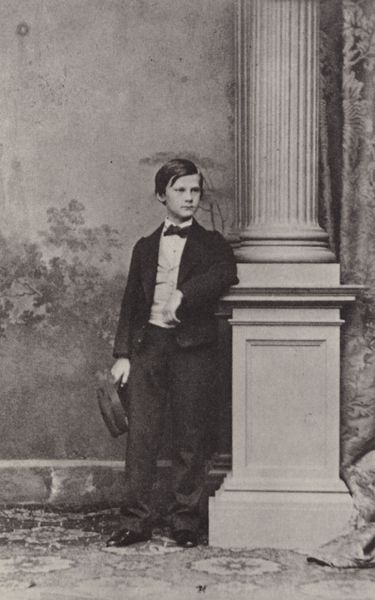
Titel: Prinz Otto
Künstler: Joseph Albert
Standort: München
Institution: Geheimes Hausarchiv
Schlagwörter: weiß, frisur, grau, haar, hintergrund, hut, jahrhundertwende, marmor, nase, profil, schwarz, stirn, säule, blick, haus, hochformat, muster, schleife, teppich, alt, anzug, hemd, hose, jacke, kappe, mütze, wand, arm, falten, sockel, stehen, stein, bild, bildnis, herr, hände, portrait, porträt, vorhang, boden, haare, pose, standfigur, stehend, kind, scheitel, kanneliert, deutschland, ecke, schuhe, hosen, mauer, klein, lehnen, tapete, ernst, seitenscheitel, angelehnt, atelier, lack, plinthe, podest, junge, fleige, fliege, weste, foto, fotografie, photographie, knabe, rechteck, schwarz weiß, mosaik, schuh, photo, portät, prinz, junger, kanneluren, fresko, haarsträhne, basis, postament, lackschuhe, erwachsen, anlehnen, kannelüren, schaft, mosaikfußboden, klassisch, studio, bursche, weisse, lackschuh, anlehnend, däule, pomade, fototapete, frisiert, kunge, linksscheitel, mosaikboden, poerträe, säulensockel, 50er, jubge, portätphoto, gekammt, anliehen